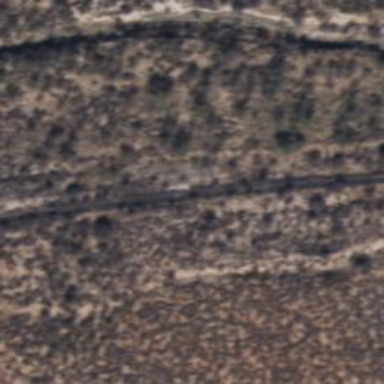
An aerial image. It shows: Abandoned railway.